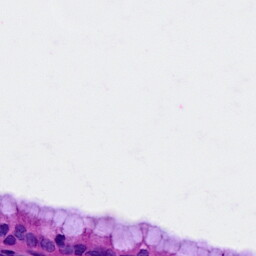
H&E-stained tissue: Cervix